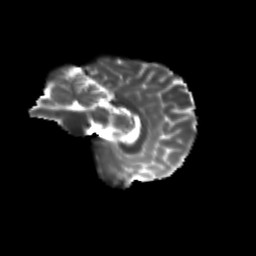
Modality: T2w
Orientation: sagittal
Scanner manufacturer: siemens
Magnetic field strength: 3 T
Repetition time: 9.2 s
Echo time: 0.084 s